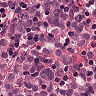
Metastatic tissue present: yes